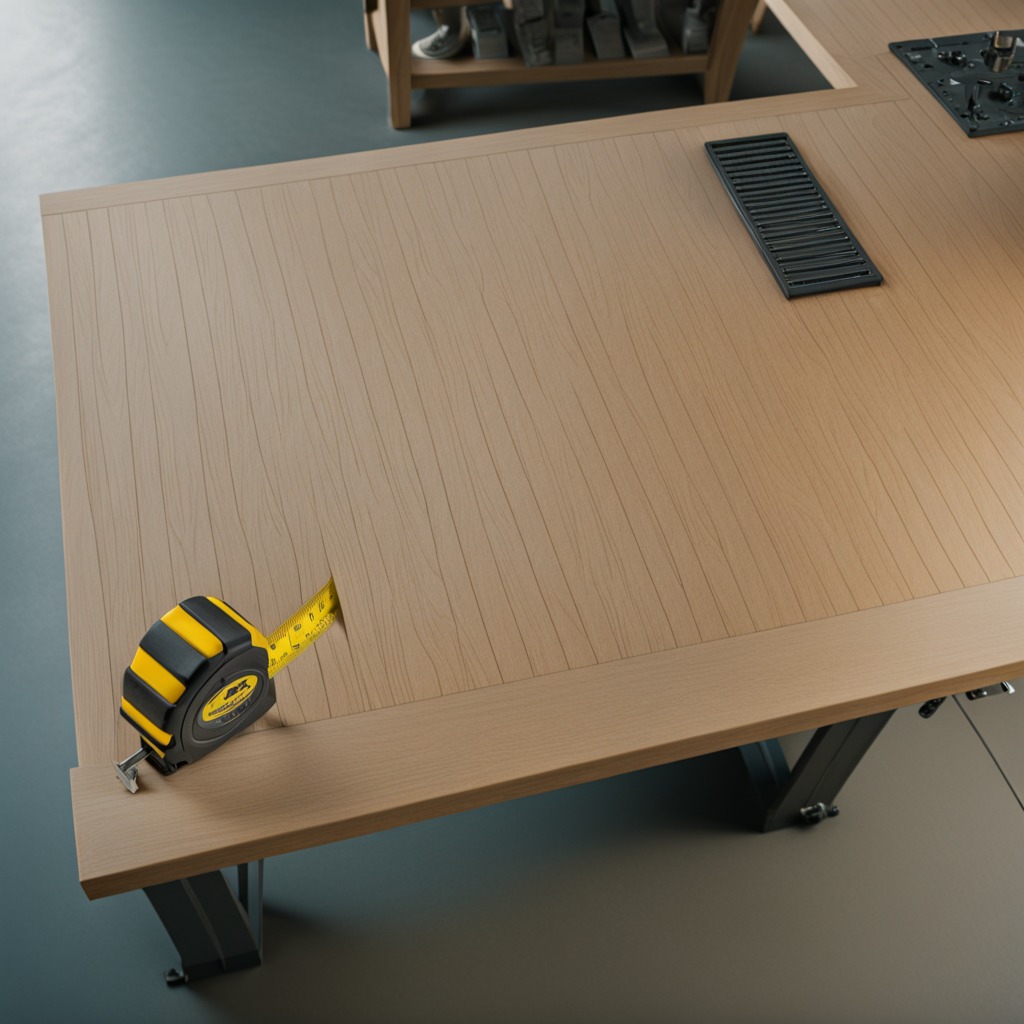
A measuring tape is lying on a workbench inside a coastal fishing gear workshop.